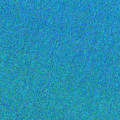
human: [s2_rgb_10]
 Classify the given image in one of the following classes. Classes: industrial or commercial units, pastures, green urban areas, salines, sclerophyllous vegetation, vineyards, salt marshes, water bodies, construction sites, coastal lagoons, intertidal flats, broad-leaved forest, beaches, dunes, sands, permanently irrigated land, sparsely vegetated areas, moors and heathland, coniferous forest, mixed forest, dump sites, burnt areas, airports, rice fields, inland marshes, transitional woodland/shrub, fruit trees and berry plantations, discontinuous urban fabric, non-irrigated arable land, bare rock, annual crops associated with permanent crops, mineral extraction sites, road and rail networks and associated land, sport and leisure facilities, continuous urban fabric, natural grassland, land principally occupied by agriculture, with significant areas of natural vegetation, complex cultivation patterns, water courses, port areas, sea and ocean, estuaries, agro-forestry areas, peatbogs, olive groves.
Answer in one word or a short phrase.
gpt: sea and ocean